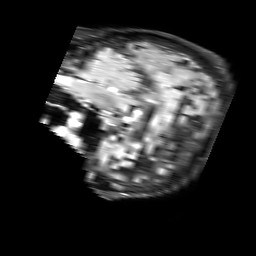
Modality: FLAIR
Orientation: sagittal
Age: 77
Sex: male
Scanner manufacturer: philips
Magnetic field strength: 3 T
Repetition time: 11 s
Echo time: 0.12 s